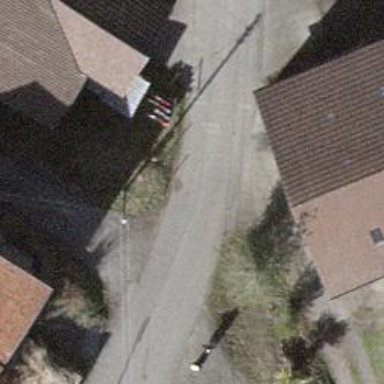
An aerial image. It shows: Unclassified road with asphalt surface.